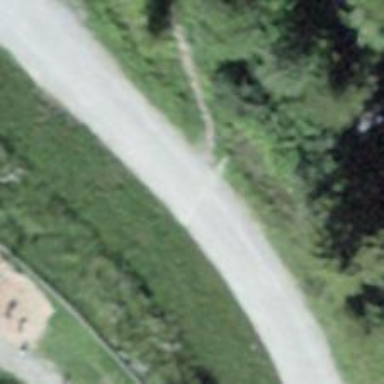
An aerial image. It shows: Downhill track with classic grooming. The track is grade 4 with the surface type 'track'.